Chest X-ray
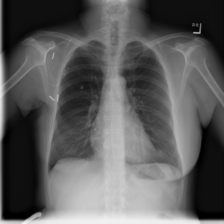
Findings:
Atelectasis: negative
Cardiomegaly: negative
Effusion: negative
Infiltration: negative
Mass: negative
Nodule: negative
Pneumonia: negative
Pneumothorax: negative
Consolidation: negative
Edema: negative
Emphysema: negative
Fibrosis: negative
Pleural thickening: negative
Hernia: negative